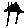
Label: house